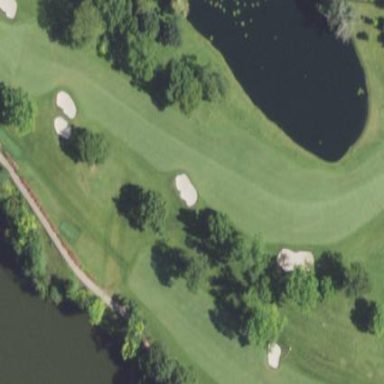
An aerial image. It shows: Picturesque scene of golf course with lateral water hazard.